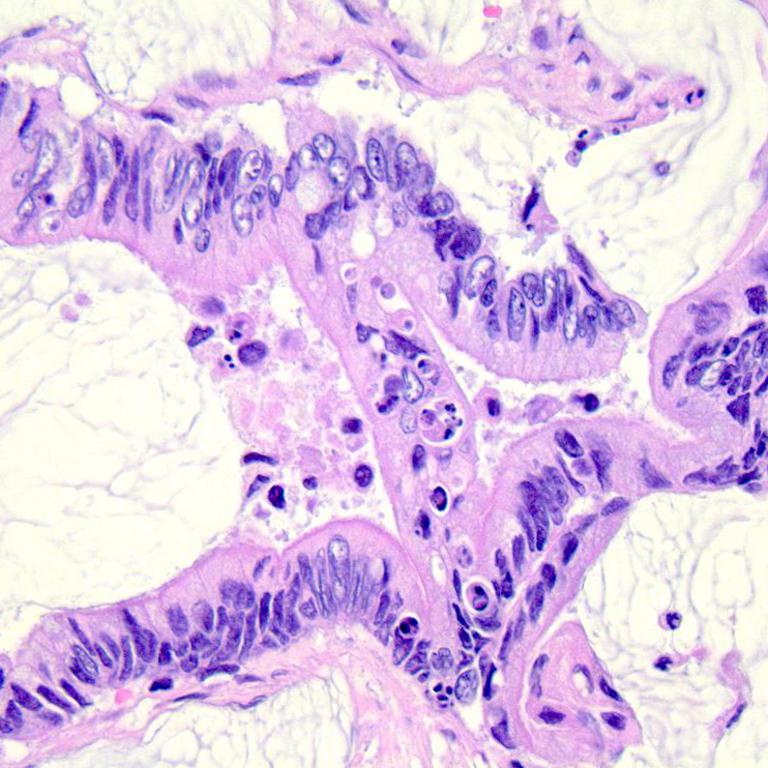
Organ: colon
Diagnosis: adenocarcinomas